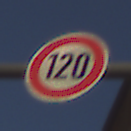
Verkehrszeichen: Geschwindigkeit120
Umgebung: Outdoor, Urban
Tageszeit: Midday
Wetter: Clear
Licht: Natural
Jahreszeit: NotSpecified
Kontrast: HighContrast